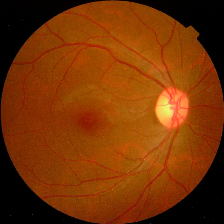
Diabetic retinopathy grade: No DR